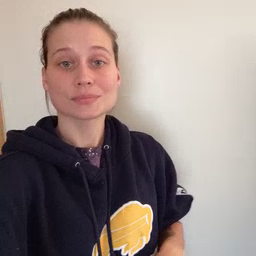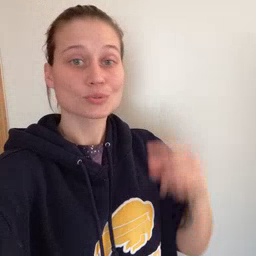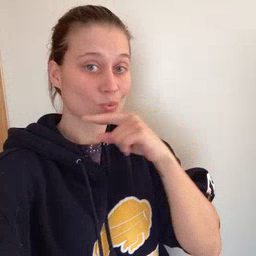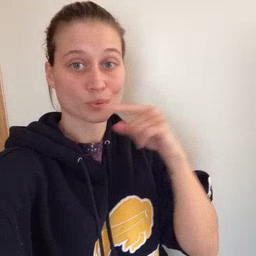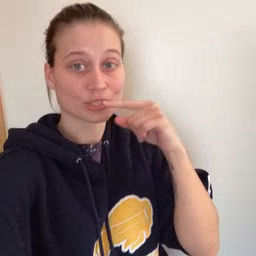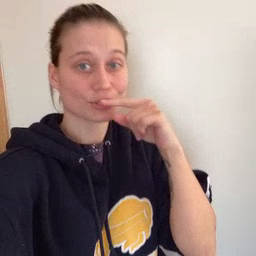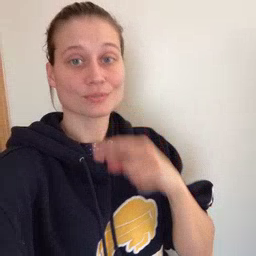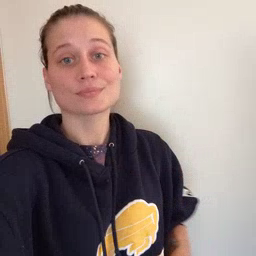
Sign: toothbrush